Interaction volume radius: 5 \u00c5
Interaction volume height: 15 \u00c5
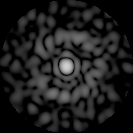
Disorder parameter: 0.8539